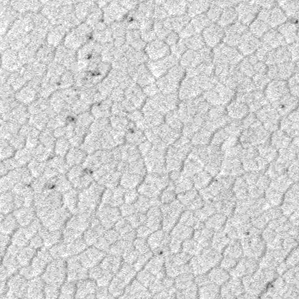
Label: frost